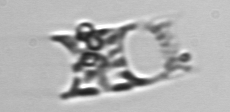
Label: Eucampia